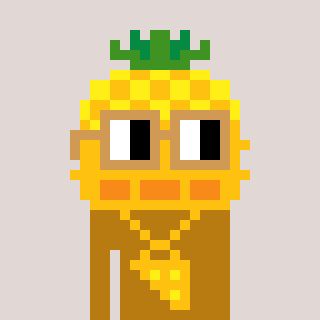
a pixel art character with square brown glasses, a pineapple-shaped head and a gold-colored body on a warm background